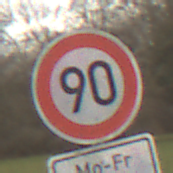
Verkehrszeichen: Geschwindigkeit90
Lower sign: ZeitangabenMitBeschraenkungAufWochentage2
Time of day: Midday
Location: Outdoor (Nature)
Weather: Overcast
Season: NotSpecified
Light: Natural